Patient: sex M, age 69
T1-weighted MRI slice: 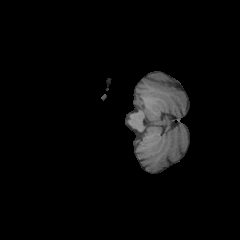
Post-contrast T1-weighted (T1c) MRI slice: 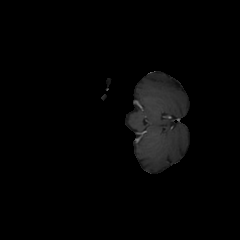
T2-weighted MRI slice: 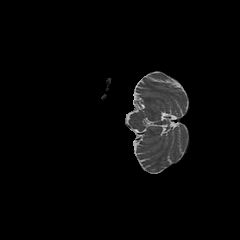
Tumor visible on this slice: no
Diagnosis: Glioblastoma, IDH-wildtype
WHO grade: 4